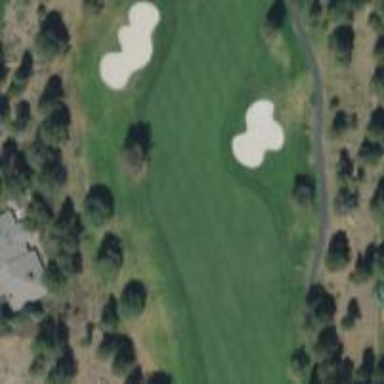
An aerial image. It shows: Golf hole.